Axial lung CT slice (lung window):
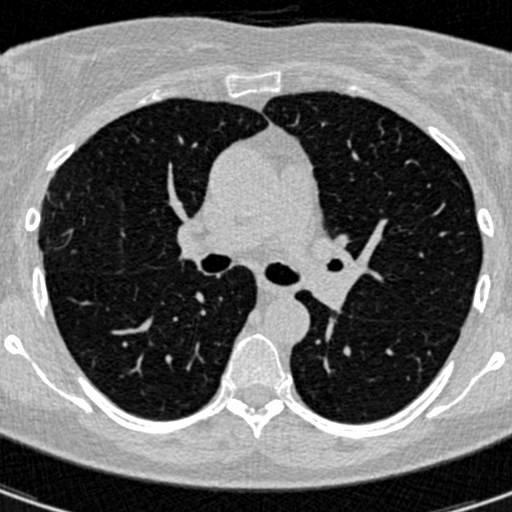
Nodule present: no